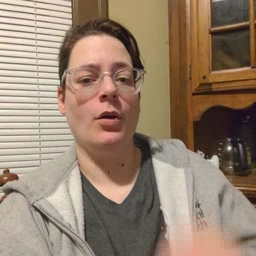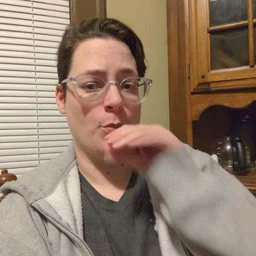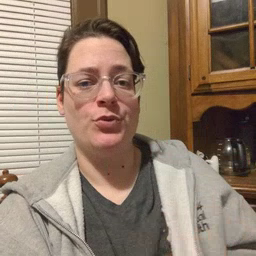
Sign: blow